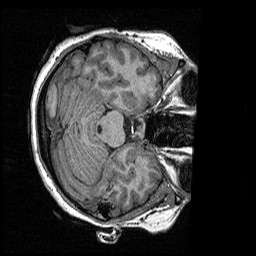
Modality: T1w
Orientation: axial
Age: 33
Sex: female
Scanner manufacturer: siemens
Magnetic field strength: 3 T
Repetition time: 2.3 s
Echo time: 0.00298 s